Question: I've got the following 'CMakeLists.txt' (in my "project" folder) file for my project.
'''
# define new project
PROJECT(SETUPMARKERTEST)
CMAKE_MINIMUM_REQUIRED(VERSION 2.8.0 FATAL_ERROR)
if(UNIX)
set(CMAKE_CXX_FLAGS "${CMAKE_CXX_FLAGS} -std=c++11")
endif(UNIX)
# Set static build for GLFW
SET(BUILD_SHED_LIBS OFF)
ADD_SUBDIRECTORY(ext/glfw-3.1.1)
# Set shared lib build for the rest
SET(BUILD_SHARED_LIBS ON)
# Find dependencies
SET(EIGEN_INCLUDE_DIR "${CMAKE_SOURCE_DIR}/ext/Eigen-3.1.2")
FIND_PACKAGE(OpenCV REQUIRED)
# Set header and source files
SET(MAR_Test_SOURCES
src/main.cpp
src/MarkerTracker.h src/MarkerTracker.cpp
src/PoseEstimation.h src/PoseEstimation.cpp
)
# define executable
ADD_EXECUTABLE(${PROJECT_NAME} ${MAR_Test_SOURCES})
# define additional include directories and linking targets
INCLUDE_DIRECTORIES("ext/glfw-3.1.1/include" ${EIGEN_INCLUDE_DIR} ${OpenCV_INCLUDE_DIRS})
TARGET_LINK_LIBRARIES(${PROJECT_NAME} ${OpenCV_LIBS} glfw ${OPENGL_glu_LIBRARY} ${GLFW_LIBRARIES})
'''
And my Eigen folder is in "project/ext/Eigen/3.1.2/Eigen/".
Somehow when I created my project for Xcode (in "project/buildXcode/" with 'Cmake .. -G "Xcode"') and run it, Xcode throws me the error:

So I guess there is some error in my 'CMakeLists.txt', unfortunately I received that file and I'm new to CMake and thus didn't write it on my own nor am I very skilled with CMake.
Do you know what causes the error and can you fix the 'CMakeLists.txt' that my project runs with the Eigen library?
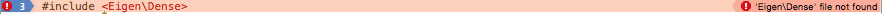
Answer: Unfortunately it looks like windows is having no problem with this, whereas mac is bleating.
You just have to use
'#include <Eigen/Dense>'
instead of
'#include <Eigen\Dense>'
...pretty stupid error.